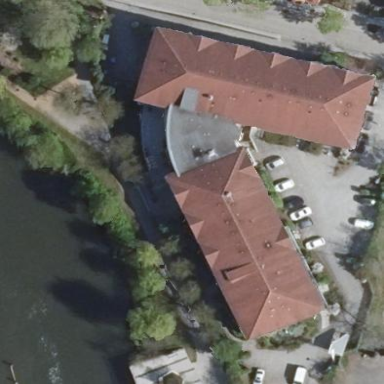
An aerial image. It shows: Nursing home building that serves as dormitory.